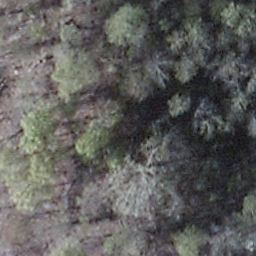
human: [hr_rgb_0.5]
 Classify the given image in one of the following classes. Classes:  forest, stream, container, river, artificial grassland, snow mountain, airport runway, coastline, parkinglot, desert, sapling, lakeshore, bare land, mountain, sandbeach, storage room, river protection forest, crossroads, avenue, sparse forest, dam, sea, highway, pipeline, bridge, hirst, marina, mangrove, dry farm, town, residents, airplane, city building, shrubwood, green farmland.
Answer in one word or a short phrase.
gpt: shrubwood